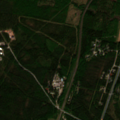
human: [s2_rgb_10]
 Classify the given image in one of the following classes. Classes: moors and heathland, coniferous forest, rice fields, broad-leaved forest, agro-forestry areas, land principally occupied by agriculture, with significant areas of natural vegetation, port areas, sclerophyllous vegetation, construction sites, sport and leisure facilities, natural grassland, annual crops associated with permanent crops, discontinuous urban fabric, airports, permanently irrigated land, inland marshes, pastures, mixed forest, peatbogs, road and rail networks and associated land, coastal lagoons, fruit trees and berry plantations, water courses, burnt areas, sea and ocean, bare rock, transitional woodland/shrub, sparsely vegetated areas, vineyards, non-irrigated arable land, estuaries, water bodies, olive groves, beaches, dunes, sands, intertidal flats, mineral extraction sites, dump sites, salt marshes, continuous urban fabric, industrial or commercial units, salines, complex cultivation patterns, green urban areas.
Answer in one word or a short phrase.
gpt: mixed forest